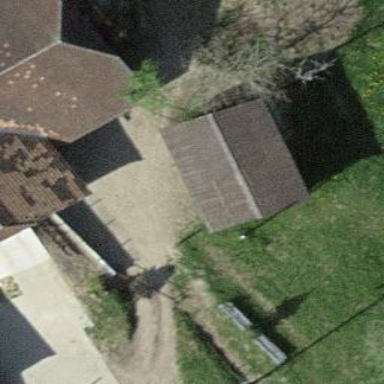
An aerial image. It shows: Shed.